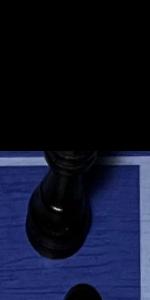
Label: Rook_Black